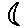
Label: moon